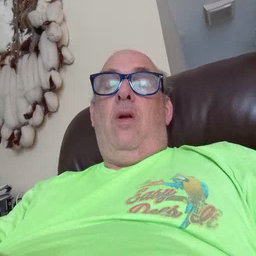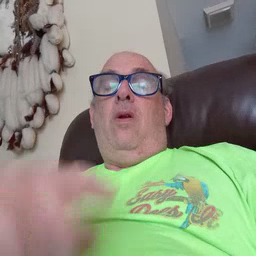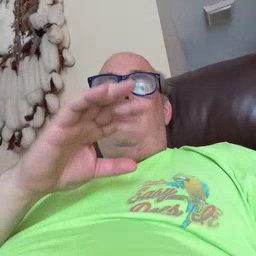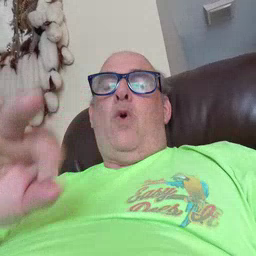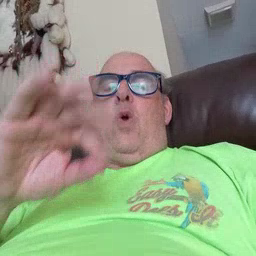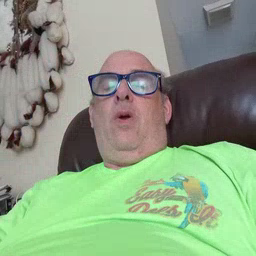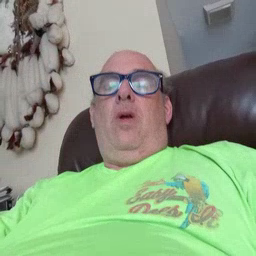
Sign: story